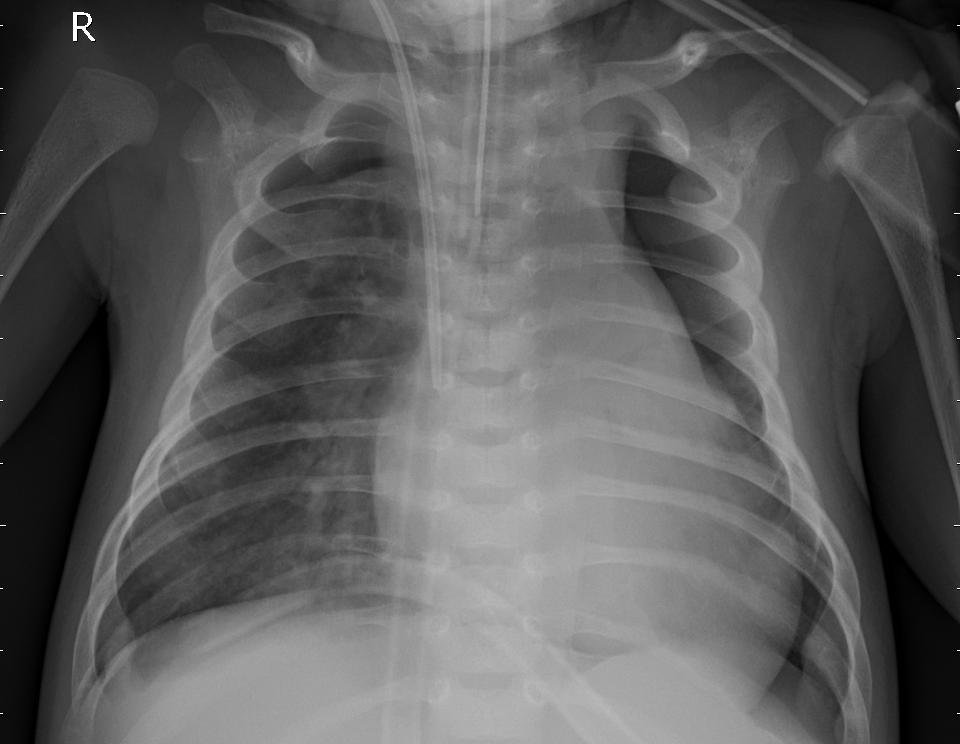
Diagnosis: PNEUMONIA